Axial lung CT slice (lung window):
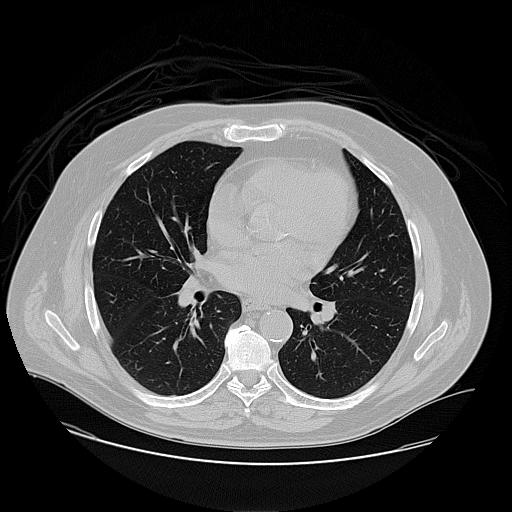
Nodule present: no